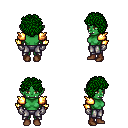
a pixel art fantasy rpg character, female body template, orc, green skin, gold arm armor, metal pants, green curly afro hairstyle, metal gloves, brown shoes, four views (front, back, left, right), 2x2 character sprite sheet, small pixel art, hard edges, no anti-aliasing